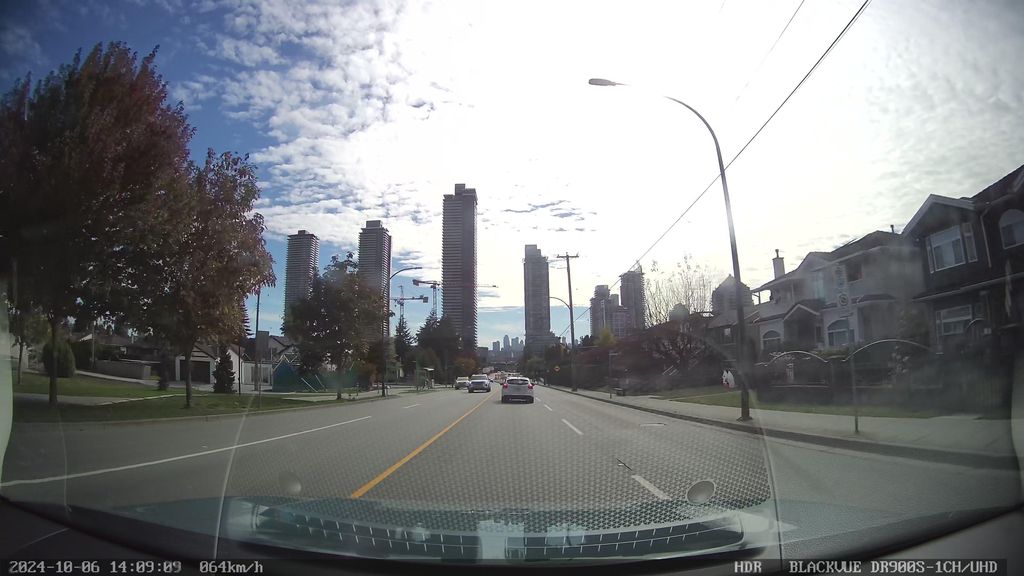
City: vancouver